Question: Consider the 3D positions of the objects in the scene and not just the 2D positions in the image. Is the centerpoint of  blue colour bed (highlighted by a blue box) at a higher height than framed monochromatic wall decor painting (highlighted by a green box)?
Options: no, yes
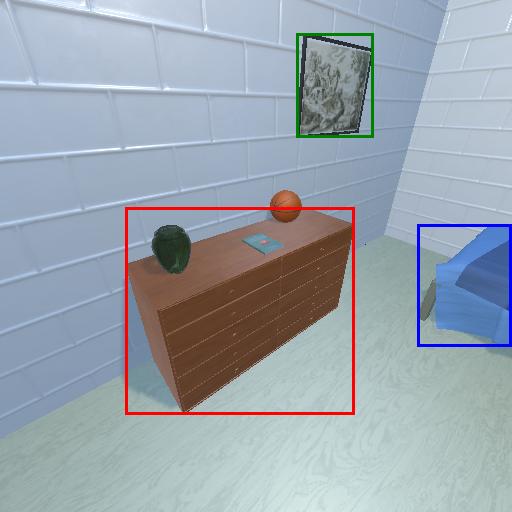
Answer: no